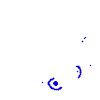
Particle: proton